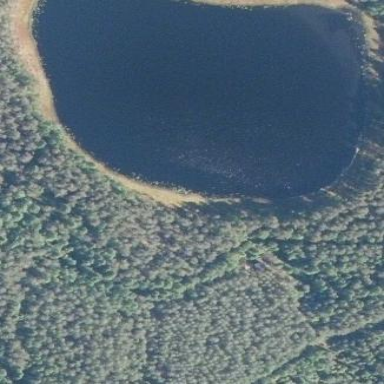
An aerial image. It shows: Serene lake surrounded by nature.